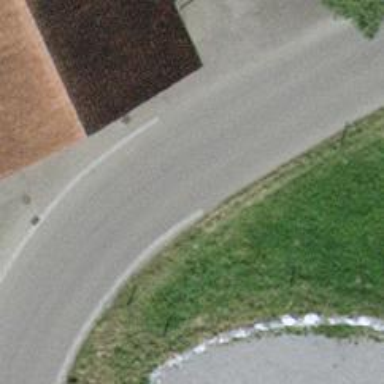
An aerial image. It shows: Tertiary road with asphalt surface.